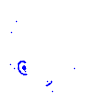
Particle: pion